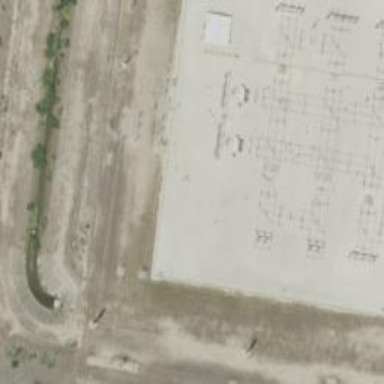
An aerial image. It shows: Distribution substation surrounded by fence.